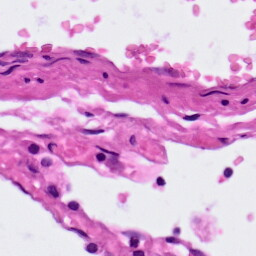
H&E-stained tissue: Lung